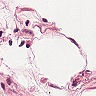
Metastatic tissue present: no